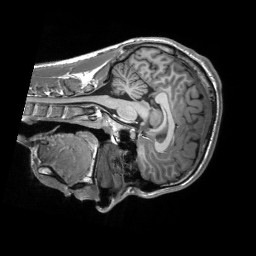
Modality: T1w
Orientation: sagittal
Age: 18
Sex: male
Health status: healthy
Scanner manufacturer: siemens
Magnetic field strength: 3 T
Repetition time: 2.53 s
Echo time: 0.00219 s